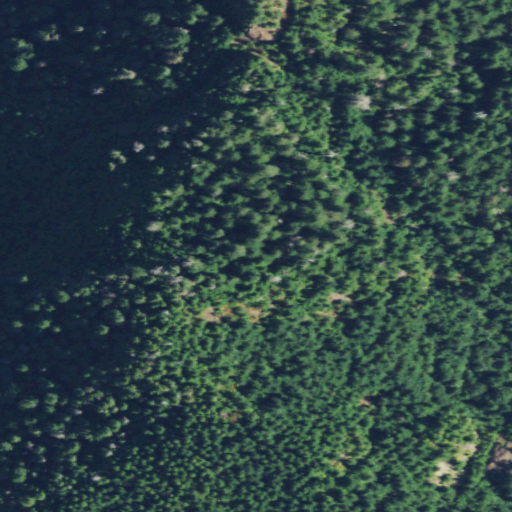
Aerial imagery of mountain in Washington named Fitzgerald Peak containing evergreen forest, open development, and low intensity development